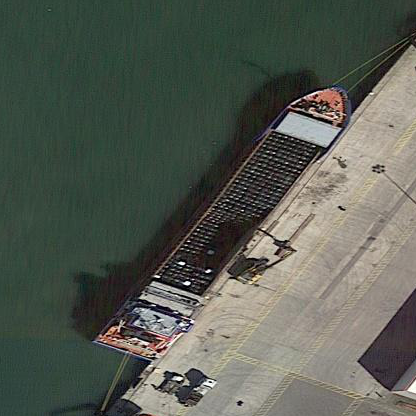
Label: Cargo_ship